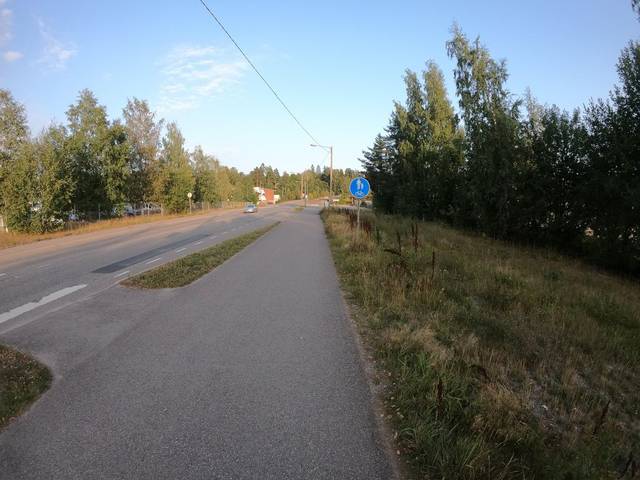
Region: Finland
Coordinates: 60.158, 24.64